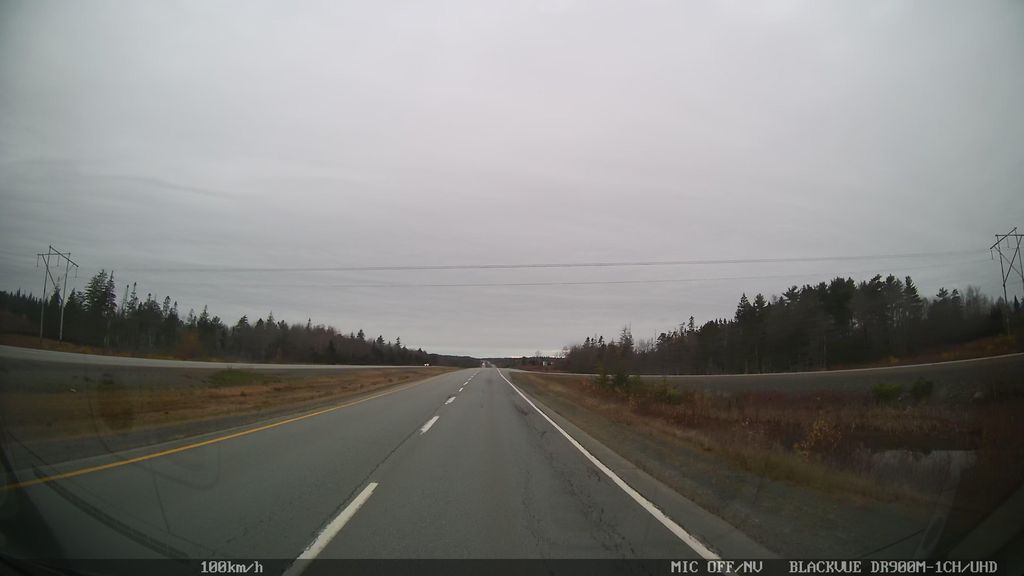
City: halifax